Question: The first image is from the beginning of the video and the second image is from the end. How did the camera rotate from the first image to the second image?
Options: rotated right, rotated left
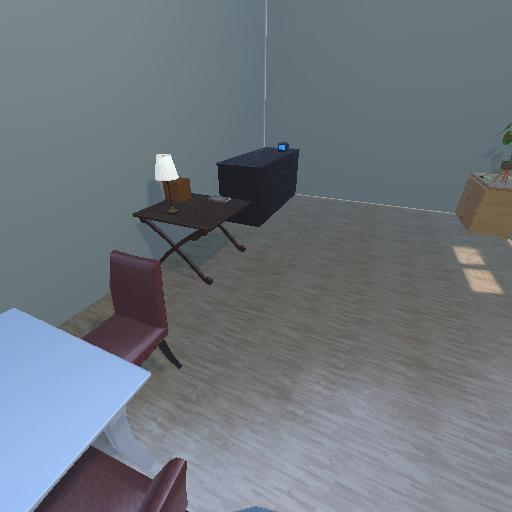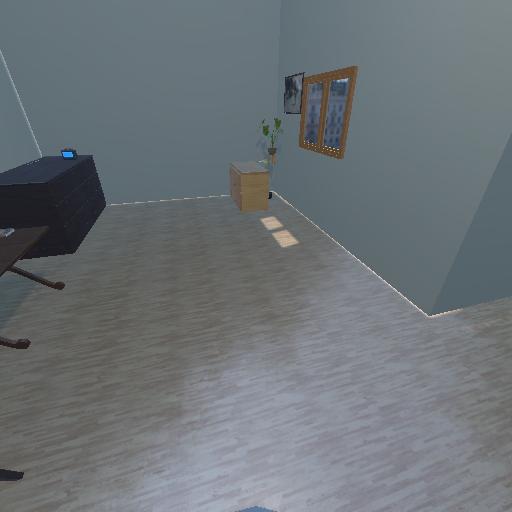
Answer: rotated right